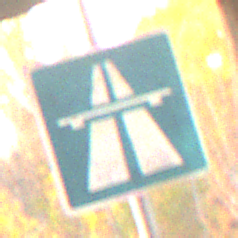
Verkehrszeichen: Autobahn
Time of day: SunriseSunset
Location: Roofed (Suburban)
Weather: Clear
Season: NotSpecified
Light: Natural